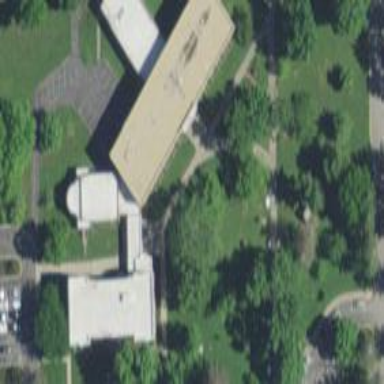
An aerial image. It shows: Dormitory building.